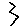
Label: zigzag